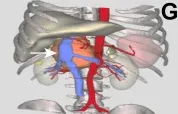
(G, H) The 3D model of the abdominal lesion (arrow).
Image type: radiology (ct)